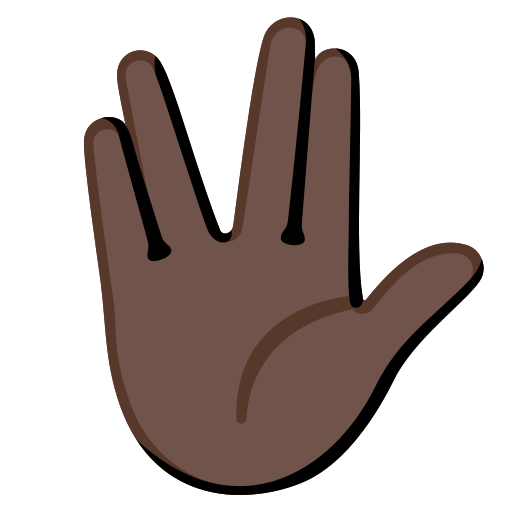
Emoji: 🖖🏿